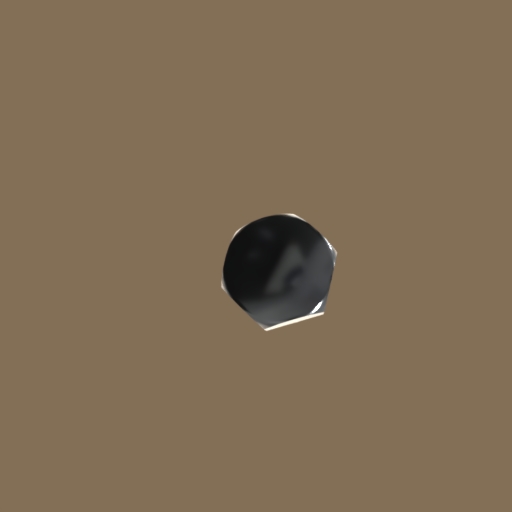
Label: bolt